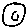
Label: moon